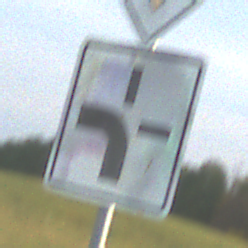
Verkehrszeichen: VerlaufVorfahrtsstrasse1
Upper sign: Vorfahrtsstrasse
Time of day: SunriseSunset
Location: Outdoor (Nature)
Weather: PartlyCloudy
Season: NotSpecified
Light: Natural